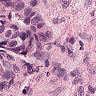
Metastatic tissue present: yes